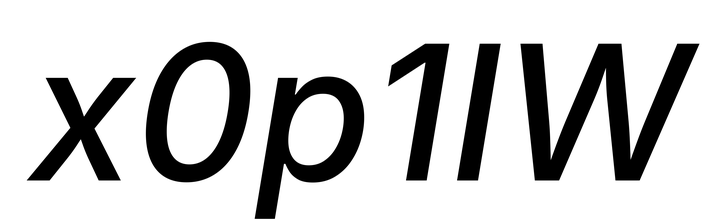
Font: Inter-Italic_Medium_Italic